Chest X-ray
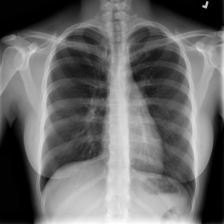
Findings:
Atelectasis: negative
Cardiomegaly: negative
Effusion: negative
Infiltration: negative
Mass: negative
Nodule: negative
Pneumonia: negative
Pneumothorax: negative
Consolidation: negative
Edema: negative
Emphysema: negative
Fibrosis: negative
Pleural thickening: negative
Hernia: negative